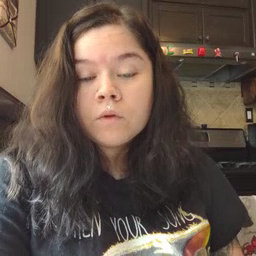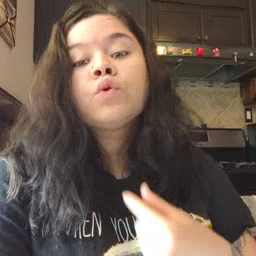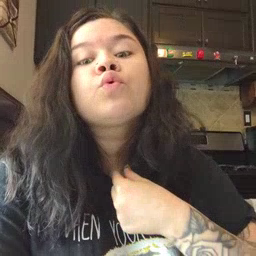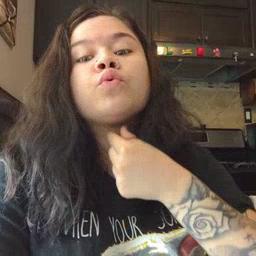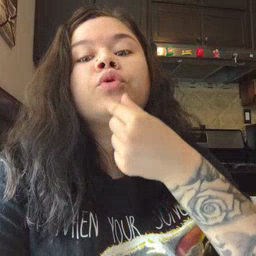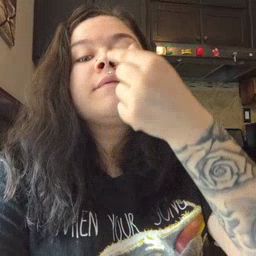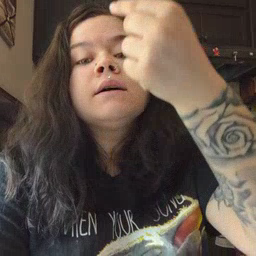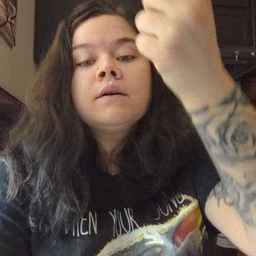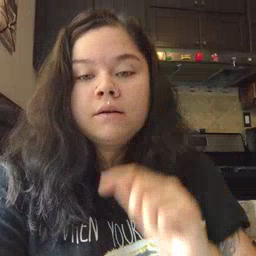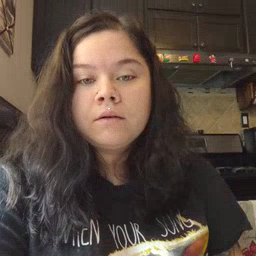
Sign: giraffe